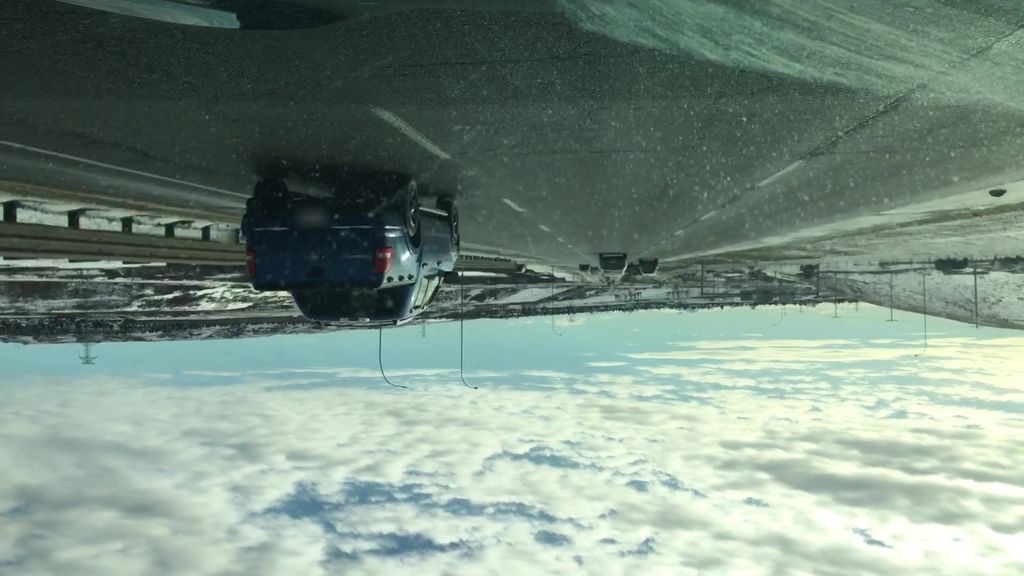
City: calgary